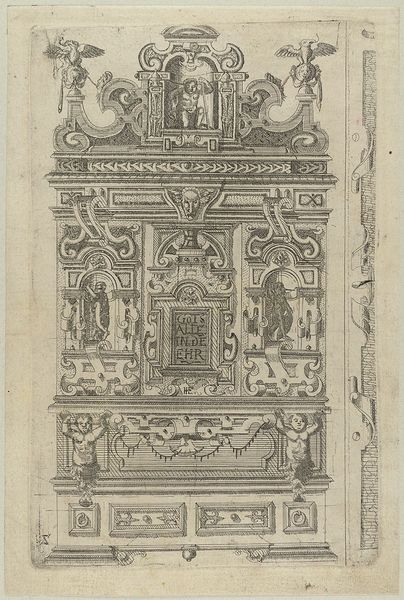
Titel: Schrankfront mit drei Nischen mit je einem Putto, Blatt 2 aus einer Folge von Schränken mit Schnitzwerkverzierungen
Künstler: Hans Jakob Ebelmann
Standort: Hamburg
Institution: Museum für Kunst und Gewerbe Hamburg
Schlagwörter: adler, skizze, zeichnung, tiere, ornament, architektur, sockel, blatt, renaissance, engel, papier, schrank, grafik, graphik, figuren, ornamente, verzierung, fotografie, photographie, maske, druckgraphik, druckgrafik, radierung, illustration, titelblatt, kunstgewerbe, wappen, voluten, konsolen, kupferstich, kunsthandwerk, grabmal, monument, hausrat, hermen, papoer, atlanten, rollwerk, tierornament, reproduktionen, industriedesign, druckerzeugnisse, schweifwerk, möbel, ornamentstich, vorlageblätter